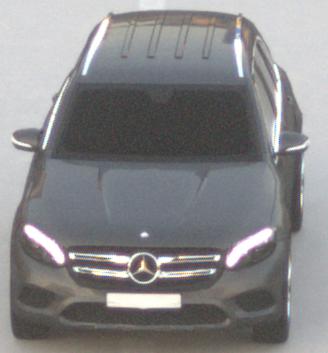
Make: Mercedes-Benz
Model: GLC 250
Detailed model: GLC (253)
Model produced from: 2015/09
Model produced until: 2018/05
Doors: 5
Color: gray
Road condition: dry road
Daytime: sunrise or sunset
Contrast: low contrast